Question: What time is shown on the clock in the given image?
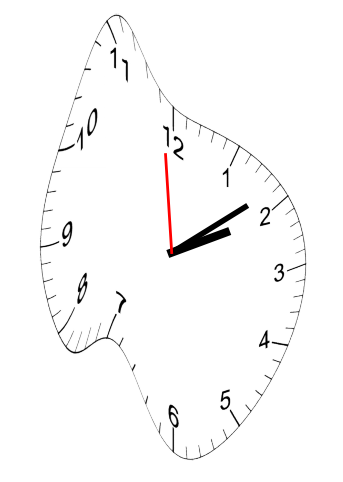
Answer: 02:08:59